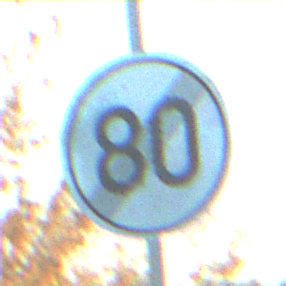
Verkehrszeichen: EndeGeschwindigkeit80
Umgebung: Outdoor, RoadRail
Tageszeit: SunriseSunset
Wetter: PartlyCloudy
Licht: Natural
Jahreszeit: NotSpecified
Kontrast: HighContrast